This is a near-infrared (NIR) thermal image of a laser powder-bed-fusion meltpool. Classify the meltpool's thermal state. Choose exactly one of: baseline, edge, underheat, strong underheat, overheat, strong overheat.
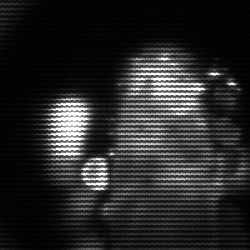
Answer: strong underheat